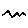
Label: zigzag